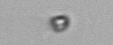
Label: nanoplankton_mix